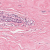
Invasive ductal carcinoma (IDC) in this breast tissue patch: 0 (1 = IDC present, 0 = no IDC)